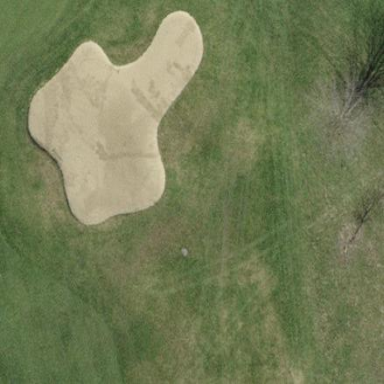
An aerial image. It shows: Golf bunker filled with sandy terrain.